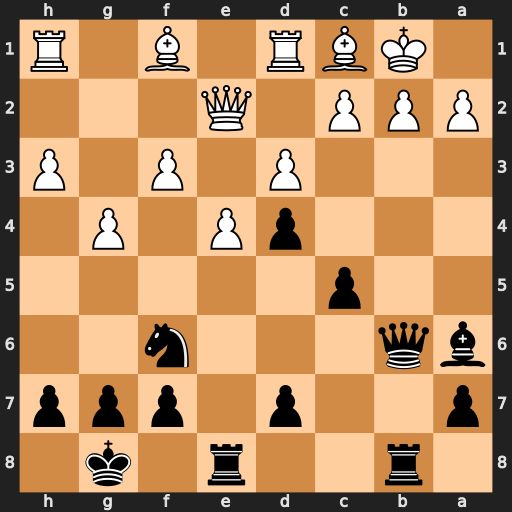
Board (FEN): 1r2r1k1/p2p1ppp/bq3n2/2p5/3pP1P1/3P1P1P/PPP1Q3/1KBR1B1R
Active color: b
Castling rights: -
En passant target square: -
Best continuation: Nd5 exd5 Rxe2